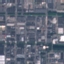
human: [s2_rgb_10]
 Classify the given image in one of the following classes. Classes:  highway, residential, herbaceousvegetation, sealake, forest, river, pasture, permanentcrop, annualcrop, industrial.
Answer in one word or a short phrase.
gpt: Industrial